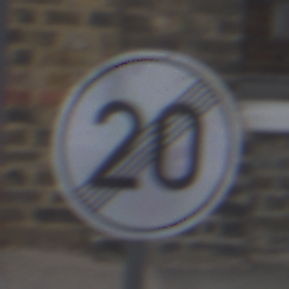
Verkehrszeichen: EndeGeschwindigkeit20
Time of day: MorningAfternoon
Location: Outdoor (Urban)
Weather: Overcast
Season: NotSpecified
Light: Natural